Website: apple
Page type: billing-address
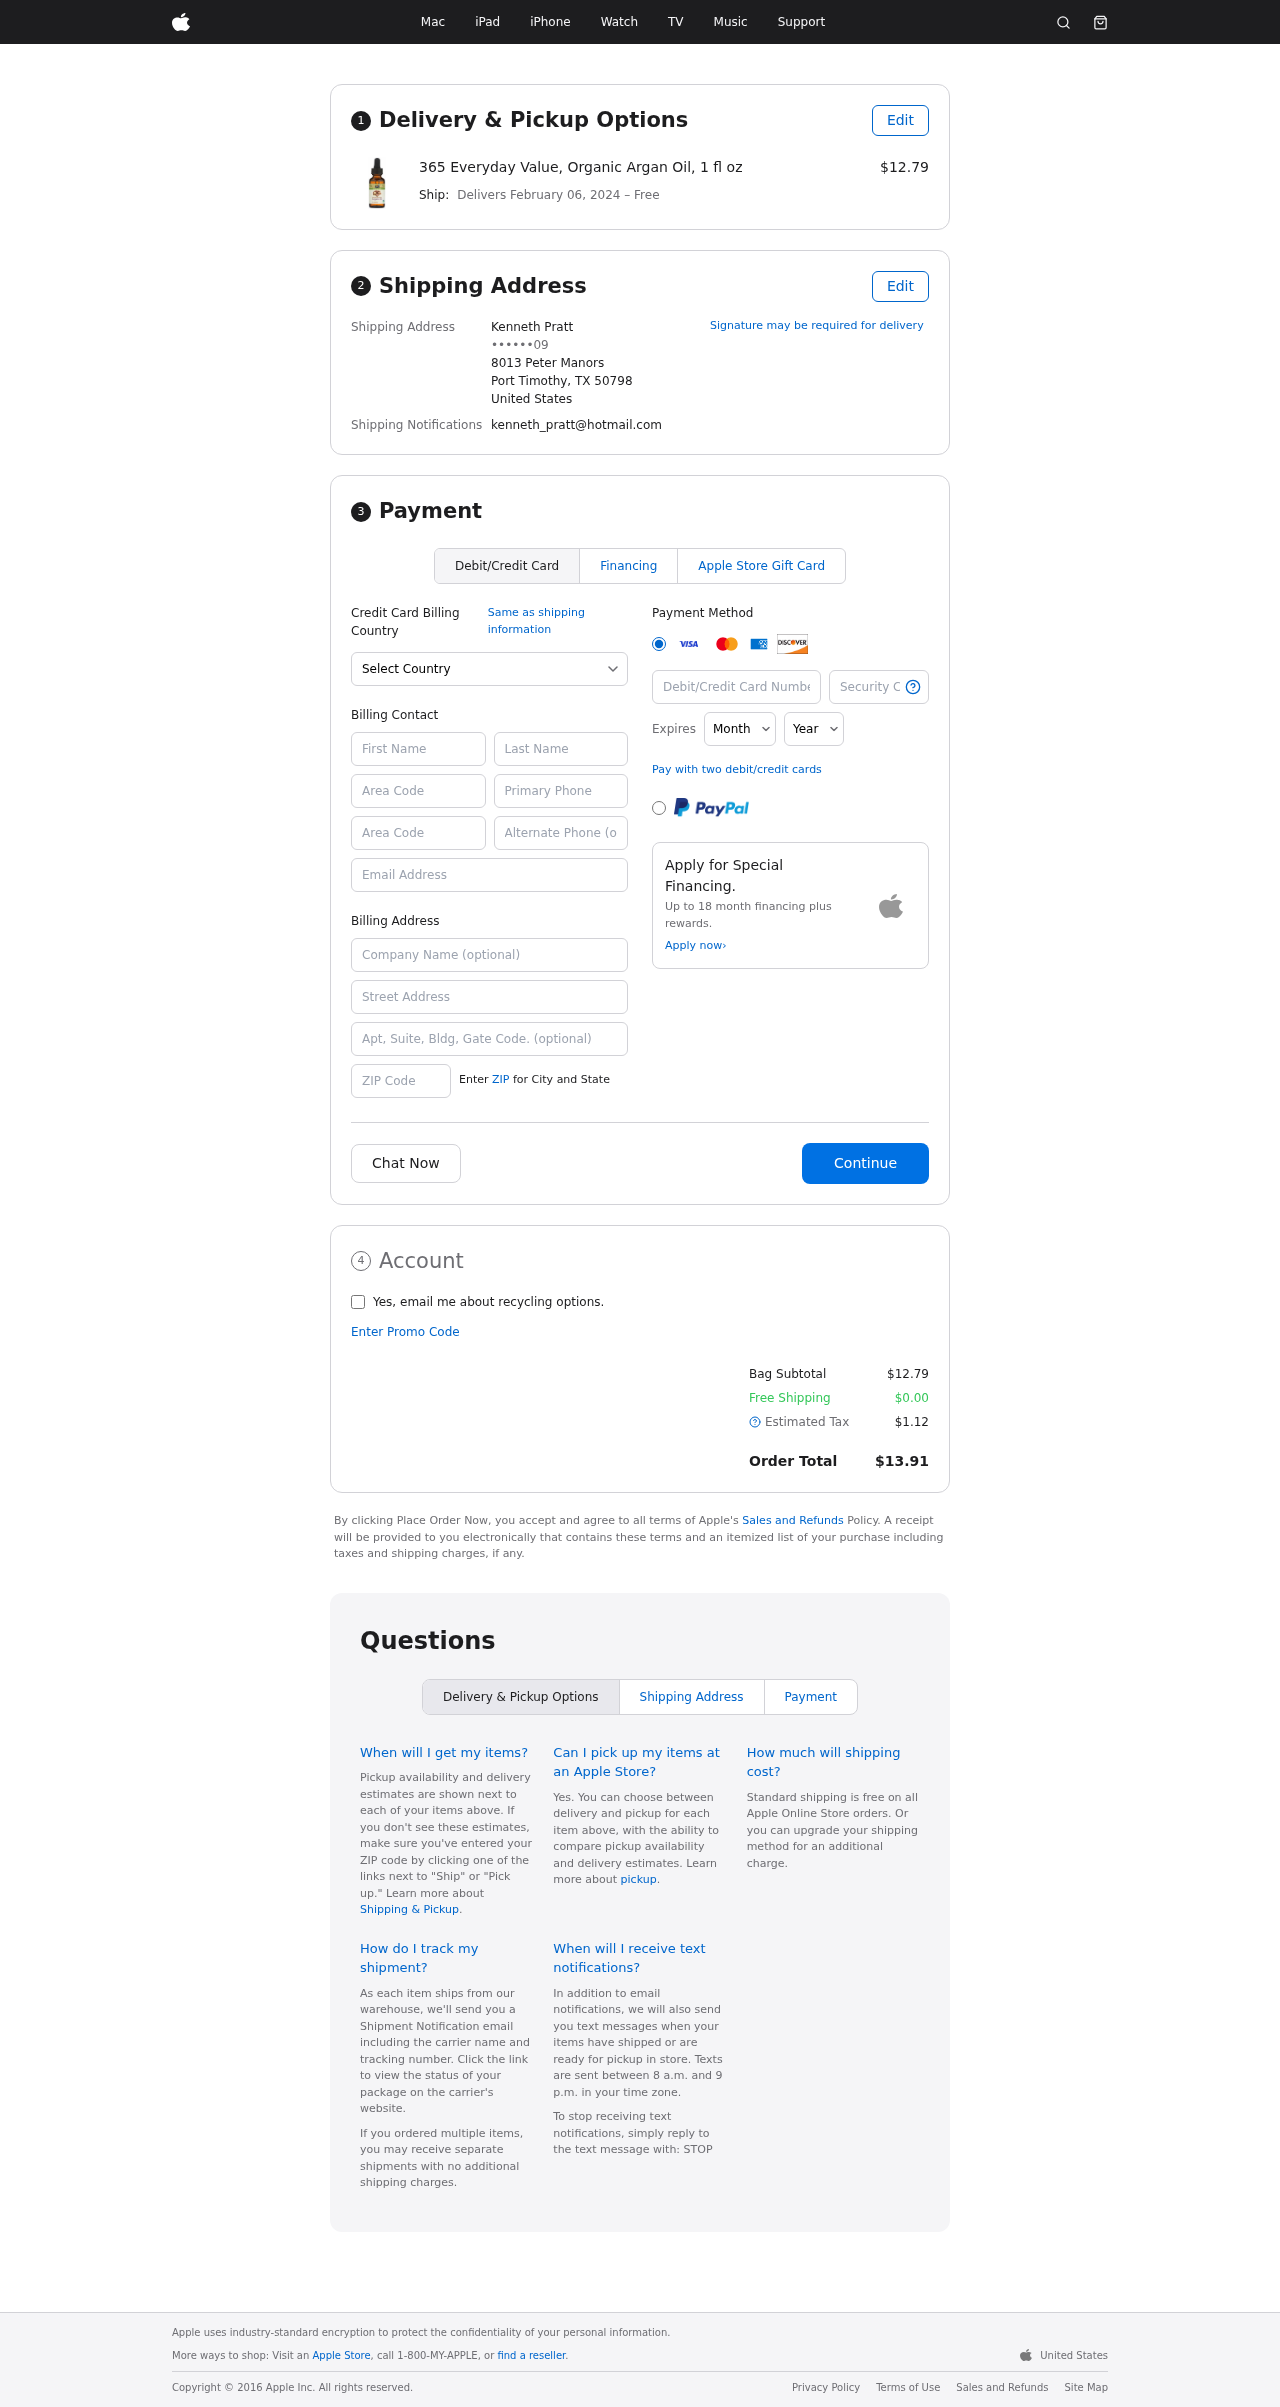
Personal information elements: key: PII_CARD_CVV
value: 8476
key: PII_CARD_EXPIRY_MONTH
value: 12
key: PII_CARD_EXPIRY_YEAR
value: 30
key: PII_CARD_NUMBER
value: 3445 7118 6251 521
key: PII_CITY_STATE_ZIP
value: Port Timothy, TX 50798
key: PII_COUNTRY
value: United States
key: PII_EMAIL
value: kenneth_pratt@hotmail.com
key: PII_FULLNAME
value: Kenneth Pratt
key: PII_STREET
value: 8013 Peter Manors
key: PII_PHONE_MASKED
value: ••••••09
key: PII_BILLING_FIRSTNAME
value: Kenneth
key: PII_BILLING_LASTNAME
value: Pratt
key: PII_BILLING_PHONE_AREA
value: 750
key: PII_BILLING_PHONE
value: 7502914209
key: PII_BILLING_EMAIL
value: kenneth_pratt@hotmail.com
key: PII_BILLING_STREET
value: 8013 Peter Manors
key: PII_BILLING_POSTCODE
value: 50798
Product elements: key: PRODUCT1_NAME
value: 365 Everyday Value, Organic Argan Oil, 1 fl oz
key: PRODUCT1_PRICE
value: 12.79
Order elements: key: ORDER_DELIVERY_DATE
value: February 06, 2024
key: ORDER_SUBTOTAL
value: $12.79
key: ORDER_SHIPPING_COST
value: $0.00
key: ORDER_TAX
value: $1.12
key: ORDER_TOTAL
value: $13.91